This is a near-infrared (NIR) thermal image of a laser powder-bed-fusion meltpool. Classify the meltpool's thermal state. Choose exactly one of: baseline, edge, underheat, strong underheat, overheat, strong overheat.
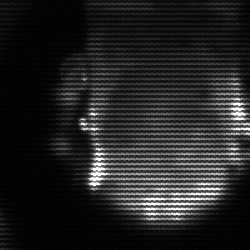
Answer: baseline